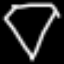
Label: diamond